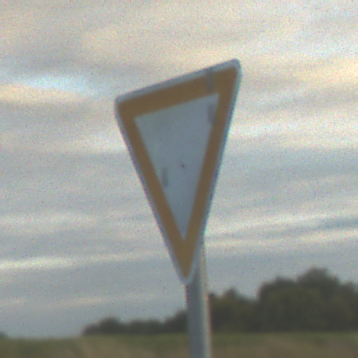
Verkehrszeichen: VorfahrtGewaehren
Umgebung: Outdoor, RoadRail
Tageszeit: SunriseSunset
Wetter: PartlyCloudy
Licht: Natural
Jahreszeit: NotSpecified
Kontrast: MediumContrast